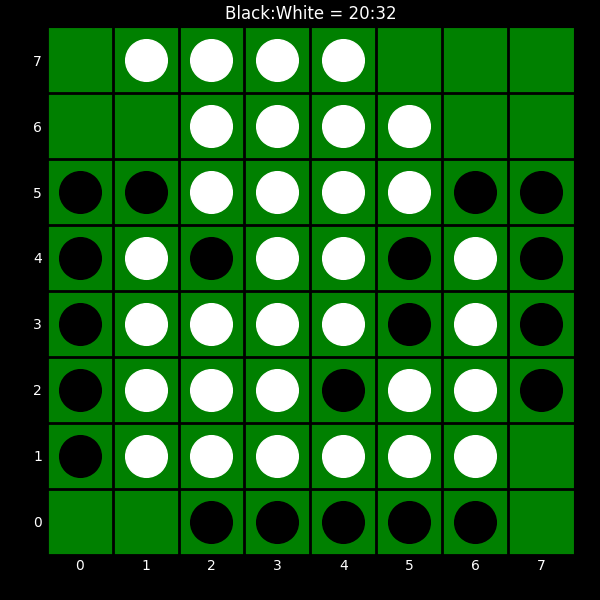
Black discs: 20
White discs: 32